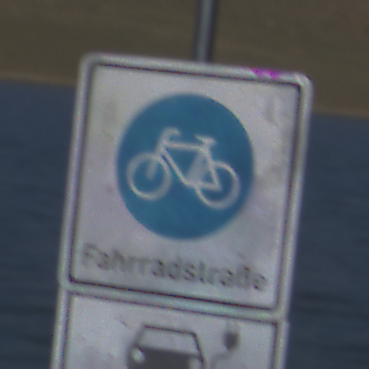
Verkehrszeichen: BeginnFahrradstrasse
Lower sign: MehrspurigeFahrzeugeFrei11
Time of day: MorningAfternoon
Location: Outdoor (Nature)
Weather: Clear
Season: NotSpecified
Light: Natural